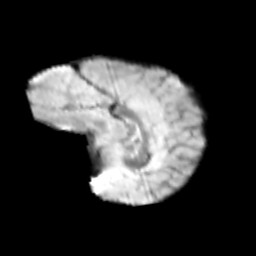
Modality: T2w
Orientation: sagittal
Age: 9
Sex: male
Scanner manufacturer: siemens
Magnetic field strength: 3 T
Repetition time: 3.8 s
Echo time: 0.07 s